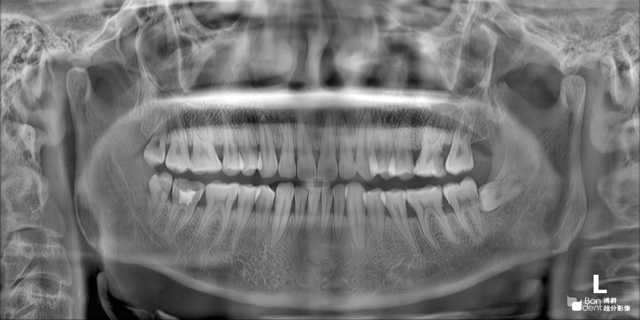
adult